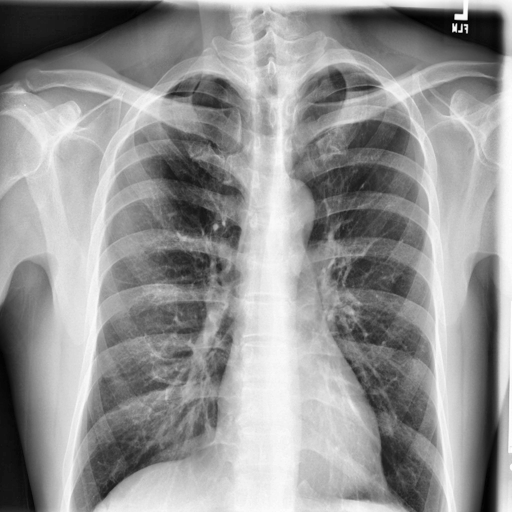
Finding: NORMAL